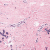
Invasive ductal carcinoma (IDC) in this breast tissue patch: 1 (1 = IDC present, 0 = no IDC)